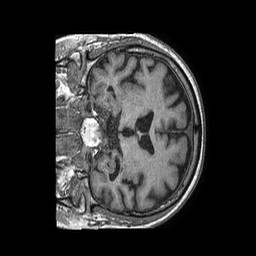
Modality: T1w
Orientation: coronal
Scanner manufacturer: philips
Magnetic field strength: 1.5 T
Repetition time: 0.007729 s
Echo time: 0.003526 s